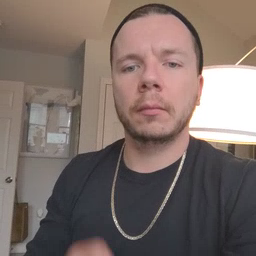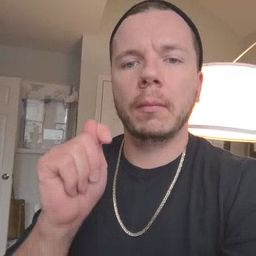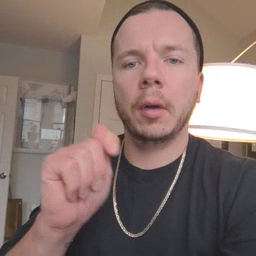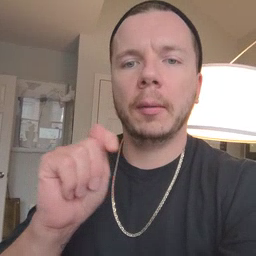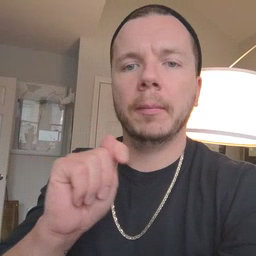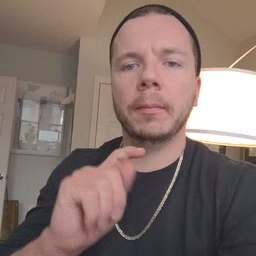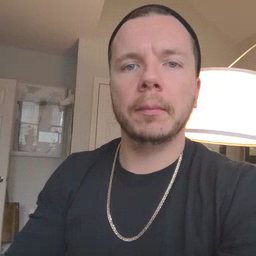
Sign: potty